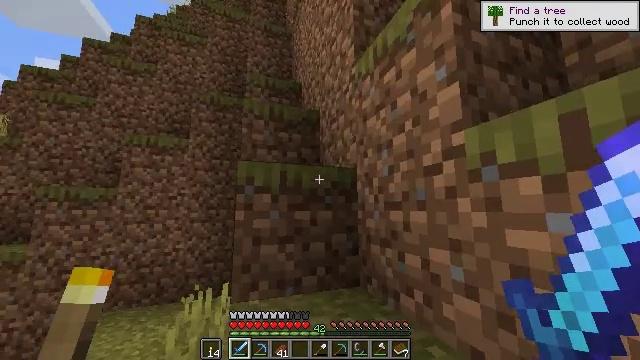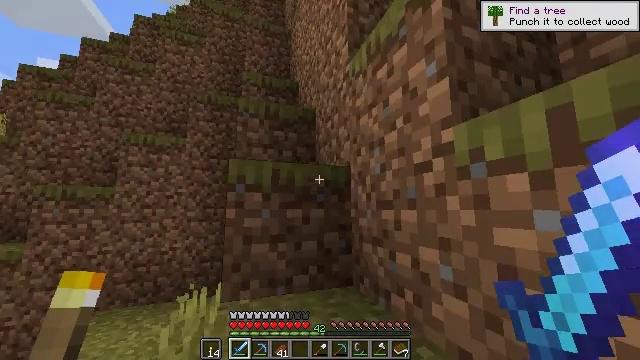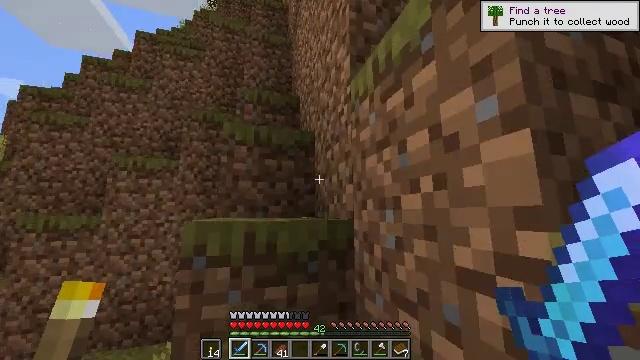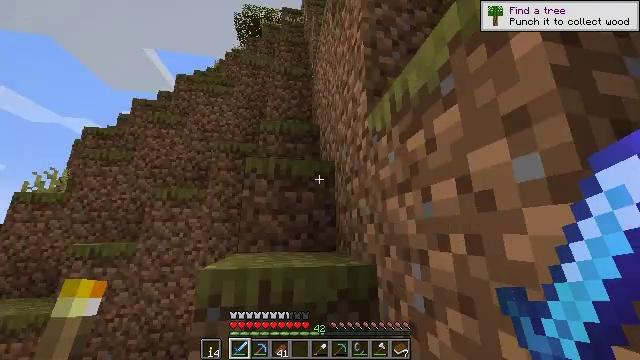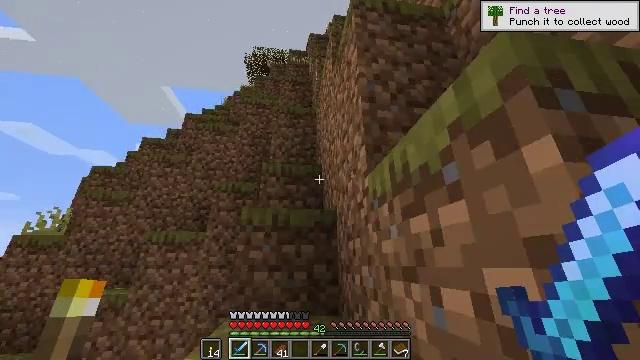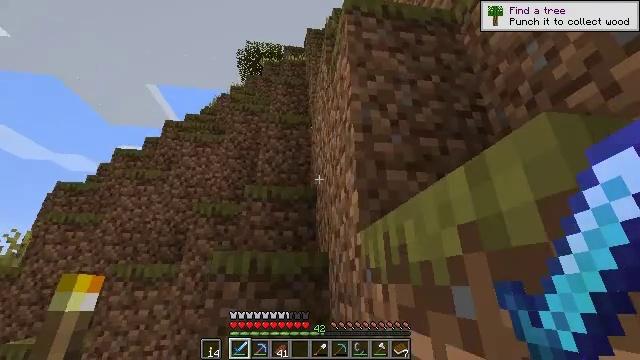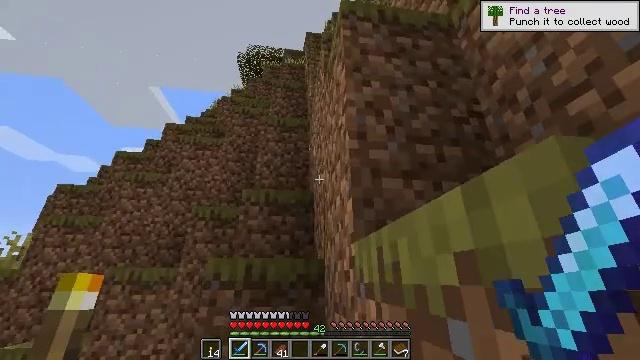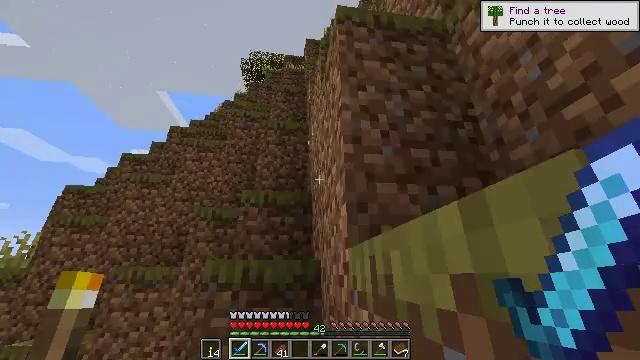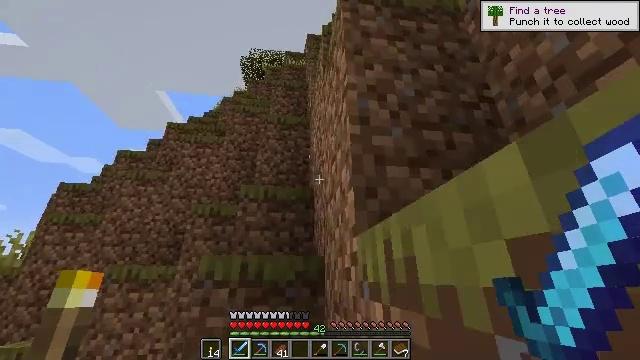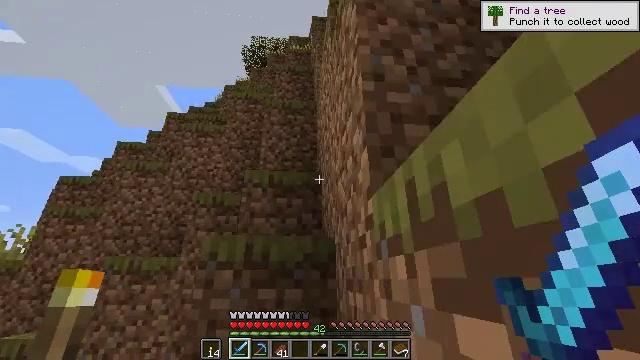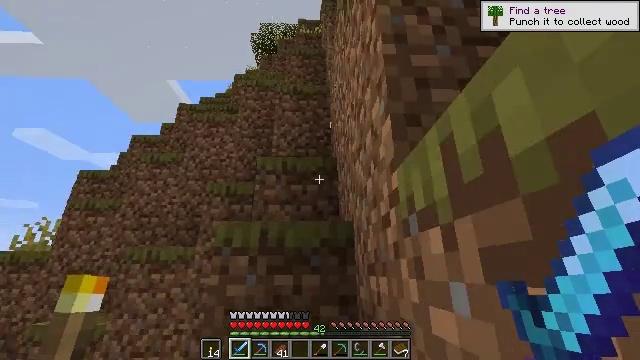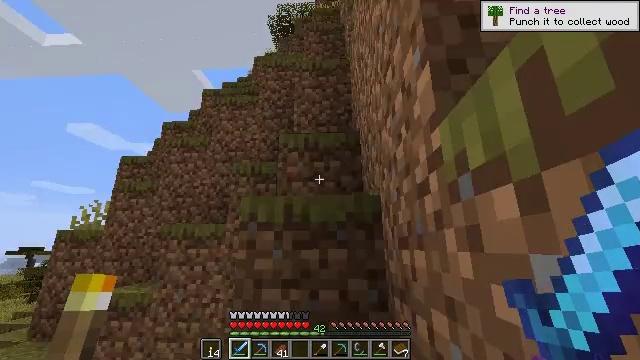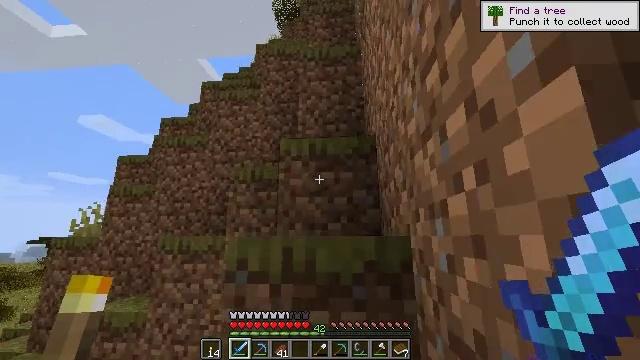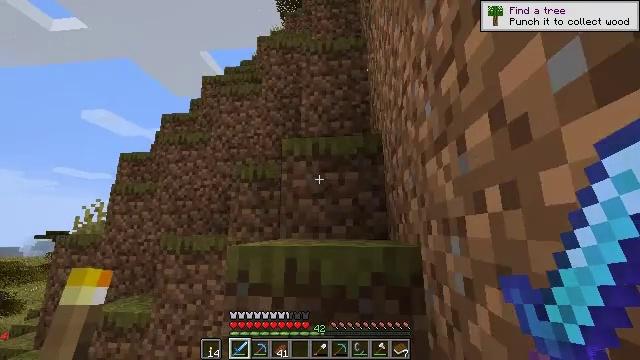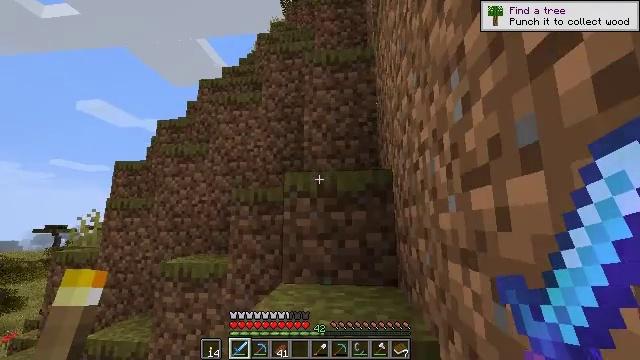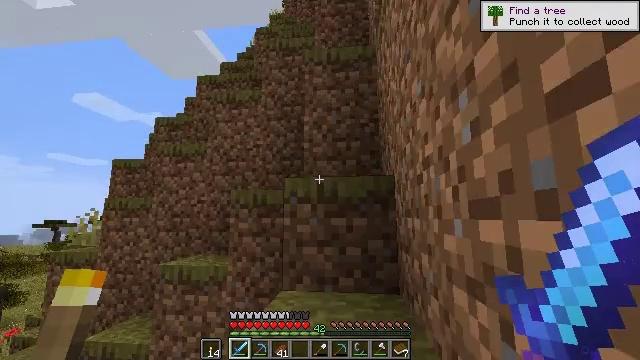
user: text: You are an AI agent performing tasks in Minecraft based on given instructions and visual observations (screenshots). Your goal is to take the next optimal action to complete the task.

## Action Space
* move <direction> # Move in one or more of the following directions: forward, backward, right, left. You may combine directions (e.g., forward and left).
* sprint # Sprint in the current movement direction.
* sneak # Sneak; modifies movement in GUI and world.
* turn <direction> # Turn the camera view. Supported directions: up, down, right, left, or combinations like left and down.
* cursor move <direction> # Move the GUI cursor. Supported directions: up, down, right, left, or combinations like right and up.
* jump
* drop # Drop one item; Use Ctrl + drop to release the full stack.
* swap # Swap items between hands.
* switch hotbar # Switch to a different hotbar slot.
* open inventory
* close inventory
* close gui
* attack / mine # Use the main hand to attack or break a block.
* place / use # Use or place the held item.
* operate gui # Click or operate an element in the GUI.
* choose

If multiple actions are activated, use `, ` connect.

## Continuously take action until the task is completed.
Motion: motion action
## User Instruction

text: Gather the enchanting table for reuse.
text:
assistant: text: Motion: move forward, sprint, jump
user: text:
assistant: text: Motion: move forward, sprint, turn left and up, jump
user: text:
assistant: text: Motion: move forward, sprint, turn left and up, jump
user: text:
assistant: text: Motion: move forward, sprint, turn left and up, jump
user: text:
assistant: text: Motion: move forward, sprint, turn up, jump
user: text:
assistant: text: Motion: move forward, sprint, jump
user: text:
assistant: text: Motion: move forward, sprint, jump
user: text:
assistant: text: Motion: move forward, sprint, jump
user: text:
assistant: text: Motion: move forward, sprint, turn left, jump
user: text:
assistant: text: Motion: move forward, sprint, turn left and down, jump
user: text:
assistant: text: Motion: move forward, sprint, turn left and down, jump
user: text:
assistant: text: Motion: move forward, sprint, turn left and down, jump
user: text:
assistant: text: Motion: move forward, sprint, turn down, jump
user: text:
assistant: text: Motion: move forward, sprint, turn down, jump
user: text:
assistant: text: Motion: move forward, sprint, turn down, jump
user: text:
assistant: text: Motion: move forward, sprint, jump
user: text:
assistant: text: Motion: move forward, sprint, jump
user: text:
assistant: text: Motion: move forward, sprint, jump
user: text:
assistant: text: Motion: move forward, sprint, turn down, jump
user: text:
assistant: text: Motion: move forward, sprint, jump
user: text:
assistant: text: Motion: move forward, sprint, jump
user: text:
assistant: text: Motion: move forward, sprint, jump
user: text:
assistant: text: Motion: move forward, sprint, turn down, jump
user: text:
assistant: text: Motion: move forward, sprint, turn down, jump
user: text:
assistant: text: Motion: move forward and move right, sprint, turn down, jump
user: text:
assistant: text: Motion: move forward and move right, sprint, turn left and down, jump
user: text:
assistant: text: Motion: move forward and move right, sprint, turn down, jump
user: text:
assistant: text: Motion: move forward and move right, sprint, turn down, jump
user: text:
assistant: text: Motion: move forward and move right, sprint, turn left and down, jump
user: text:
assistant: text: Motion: move forward and move right, sprint, turn left and down, jump